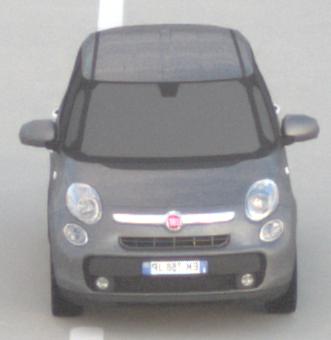
Make: Fiat
Model: 500L 1.4 16V
Detailed model: 500L (199)
Model produced from: 2012/10
Model produced until: 2017/05
Doors: 5
Color: gray
Road condition: dry road
Daytime: sunrise or sunset
Contrast: low contrast